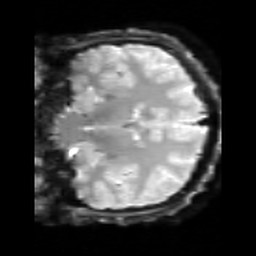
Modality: inplaneT2
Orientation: coronal
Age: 22
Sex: female
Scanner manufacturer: siemens
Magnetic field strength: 3 T
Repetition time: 5 s
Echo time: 0.034 s